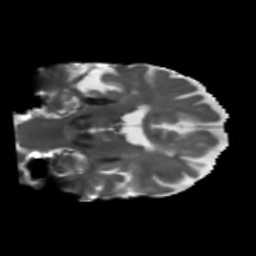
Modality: T2w
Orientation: coronal
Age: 73
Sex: female
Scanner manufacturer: siemens
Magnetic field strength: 3 T
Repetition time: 5.25 s
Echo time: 0.08 s